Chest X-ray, PA view. Patient: 46 years old, sex M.
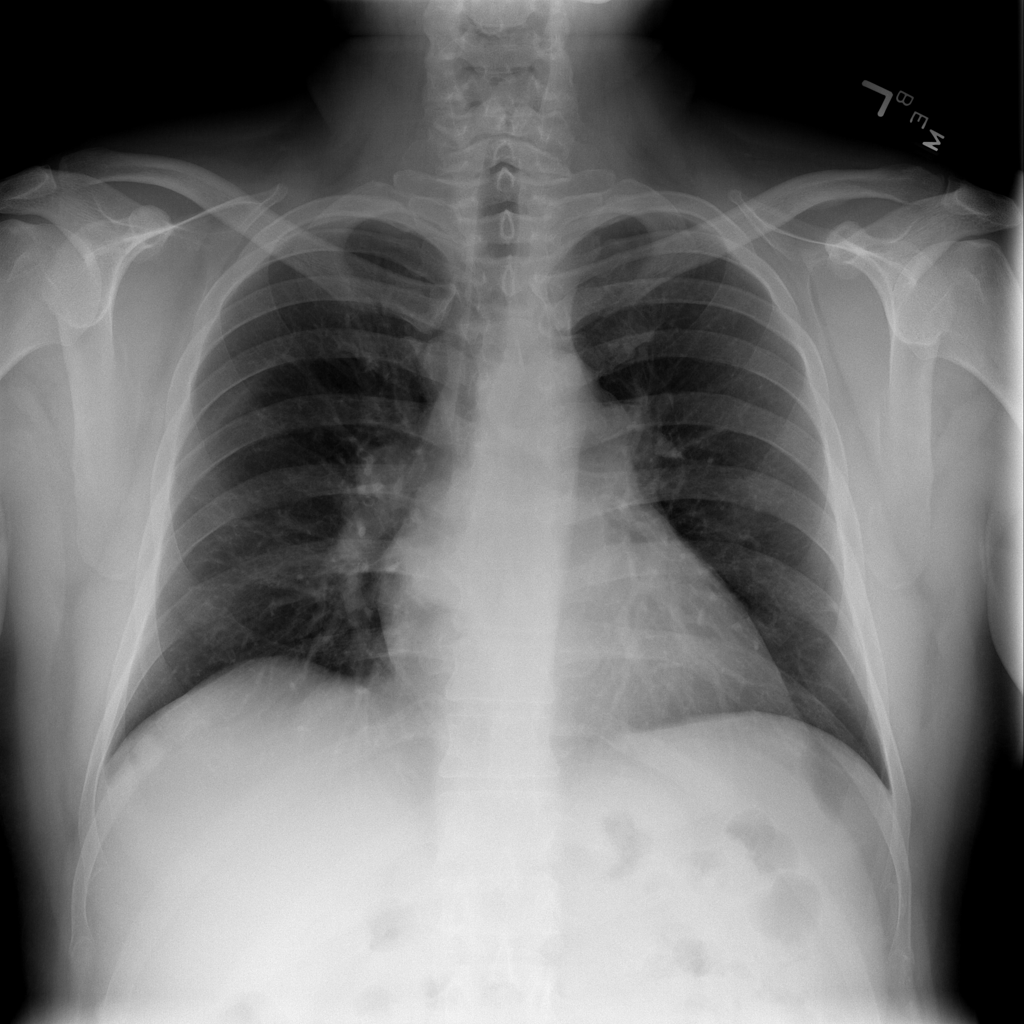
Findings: No Finding